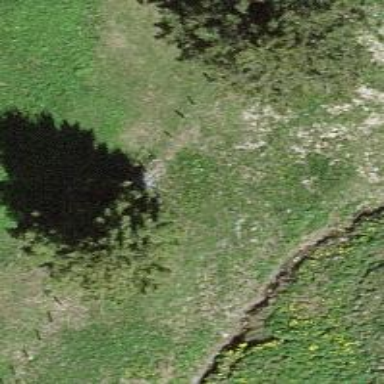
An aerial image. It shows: Needle-leaved tree in natural setting.